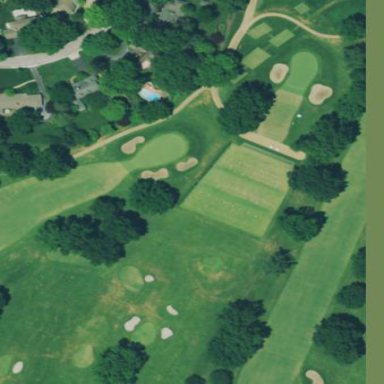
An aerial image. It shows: Golf tee on grassy land.